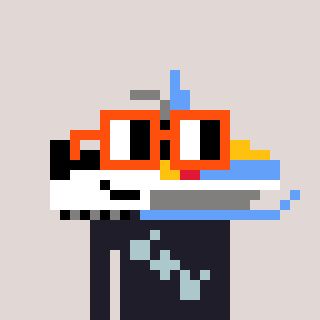
a pixel art character with square orange glasses, a snowmobile-shaped head and a grayscale-colored body on a warm background